【题型】解答题　【知识点】平面几何　【难度】easy
如图, 已知点 $D$ 是 $\triangle ABC$ 延长线上一点, $\angle 1 + \angle 2 = 180^\circ$, $\angle B = \angle E$, $\angle EAC$ 与 $\angle ACD$ 互补吗？请说明理由。

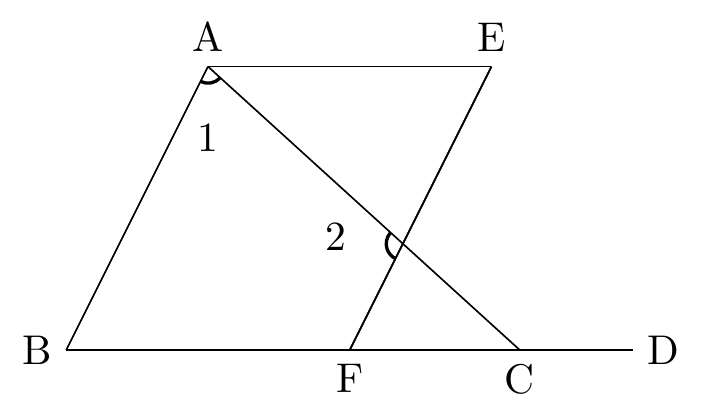
【解答】
解：$\angle EAC$ 与 $\angle ACD$ 互补, 理由如下：

$\because \angle 1 + \angle 2 = 180^\circ$,

$\therefore AB // EF$,

$\therefore \angle B = \angle EFC$,

$\because \angle B = \angle E$,

$\therefore \angle E = \angle EFC$,

$\therefore AE // BC$,

$\therefore \angle EAC + \angle ACD = 180^\circ$。